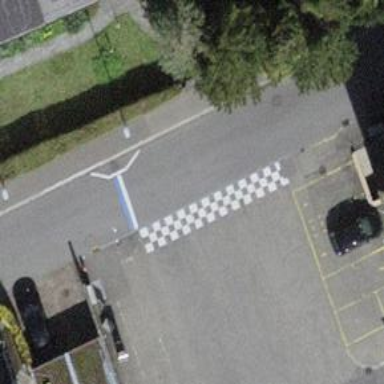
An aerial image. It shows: Traffic calming feature called choker.